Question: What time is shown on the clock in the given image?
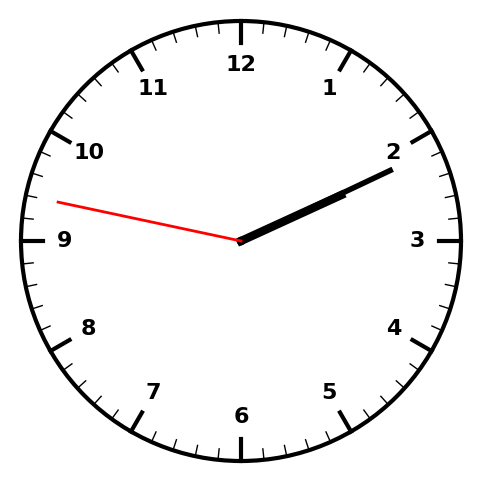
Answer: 02:10:47